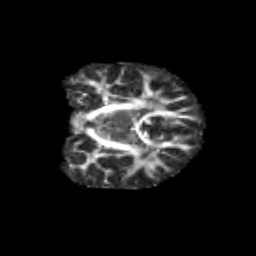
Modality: FA
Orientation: coronal
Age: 12
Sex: female
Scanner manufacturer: siemens
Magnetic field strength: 3 T
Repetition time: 3.8 s
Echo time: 0.07 s